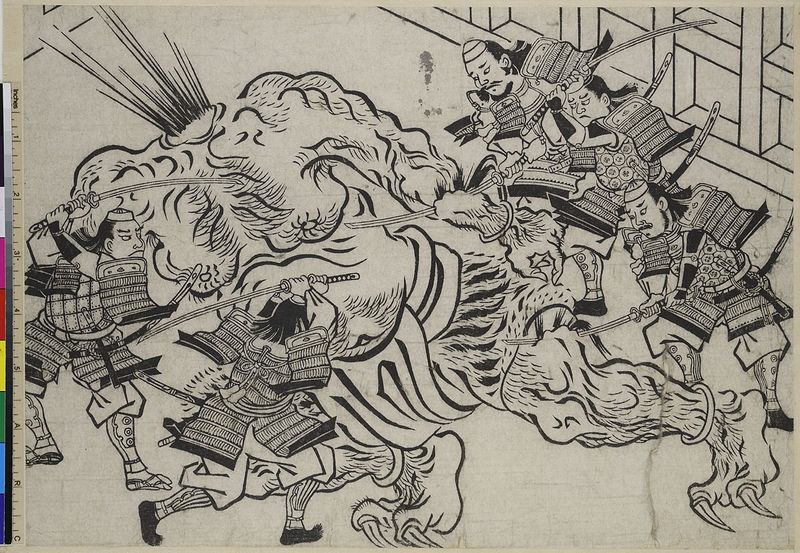
Titel: Shutendoji, Blatt 13
Künstler: Hishikawa Moronobu
Standort: Hamburg
Institution: Museum für Kunst und Gewerbe Hamburg
Schlagwörter: kampf, zeichnung, enthauptung, tod, bild, holzschnitt, druckgraphik, druckgrafik, schwert, soldat, mythologie, rüstung, gestalten, chinesisch, krieger, fabelwesen, zeit, lineal, ungeheuer, monster, misshandlung, tiger, sagen, fabeltier, samurai, fabeltiere, zwitterwesen, monstrum, edo, vasall, reproduktionen, druckerzeugnisse, katana, soldatenleben, dämon, märchen, oni, shuten, tötung